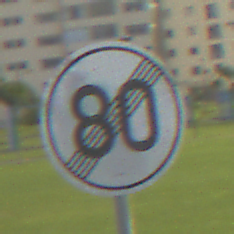
Verkehrszeichen: EndeGeschwindigkeit80
Umgebung: Outdoor, Suburban
Tageszeit: MorningAfternoon
Wetter: PartlyCloudy
Licht: Natural
Jahreszeit: NotSpecified
Kontrast: HighContrast